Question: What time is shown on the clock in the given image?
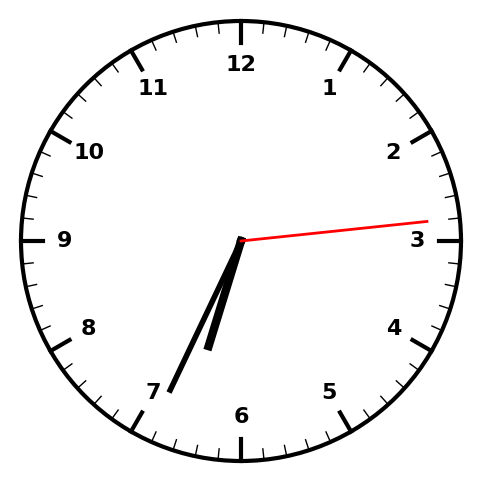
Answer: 06:34:14